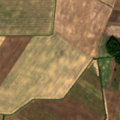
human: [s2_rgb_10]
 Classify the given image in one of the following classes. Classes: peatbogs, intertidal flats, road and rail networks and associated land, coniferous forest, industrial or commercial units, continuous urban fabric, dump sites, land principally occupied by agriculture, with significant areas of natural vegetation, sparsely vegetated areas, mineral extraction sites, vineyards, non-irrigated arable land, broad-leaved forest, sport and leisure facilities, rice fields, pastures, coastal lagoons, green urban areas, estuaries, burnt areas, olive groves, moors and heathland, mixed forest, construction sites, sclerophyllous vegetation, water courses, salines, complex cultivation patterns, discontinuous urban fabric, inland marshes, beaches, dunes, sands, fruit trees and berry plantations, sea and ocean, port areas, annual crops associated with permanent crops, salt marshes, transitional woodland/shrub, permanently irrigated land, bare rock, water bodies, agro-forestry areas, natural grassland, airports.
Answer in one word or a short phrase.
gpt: non-irrigated arable land, complex cultivation patterns